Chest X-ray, PA view. Patient: 8 years old, sex M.
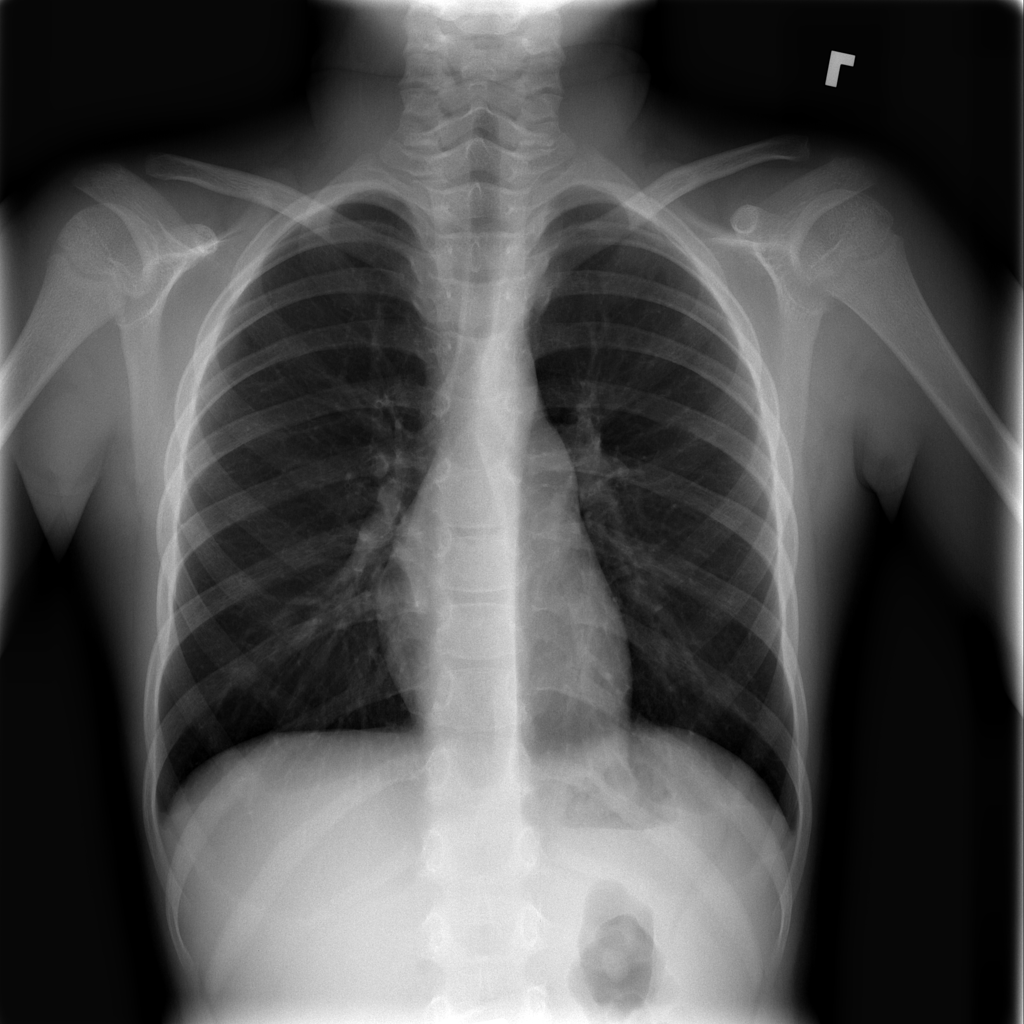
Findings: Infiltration